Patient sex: M
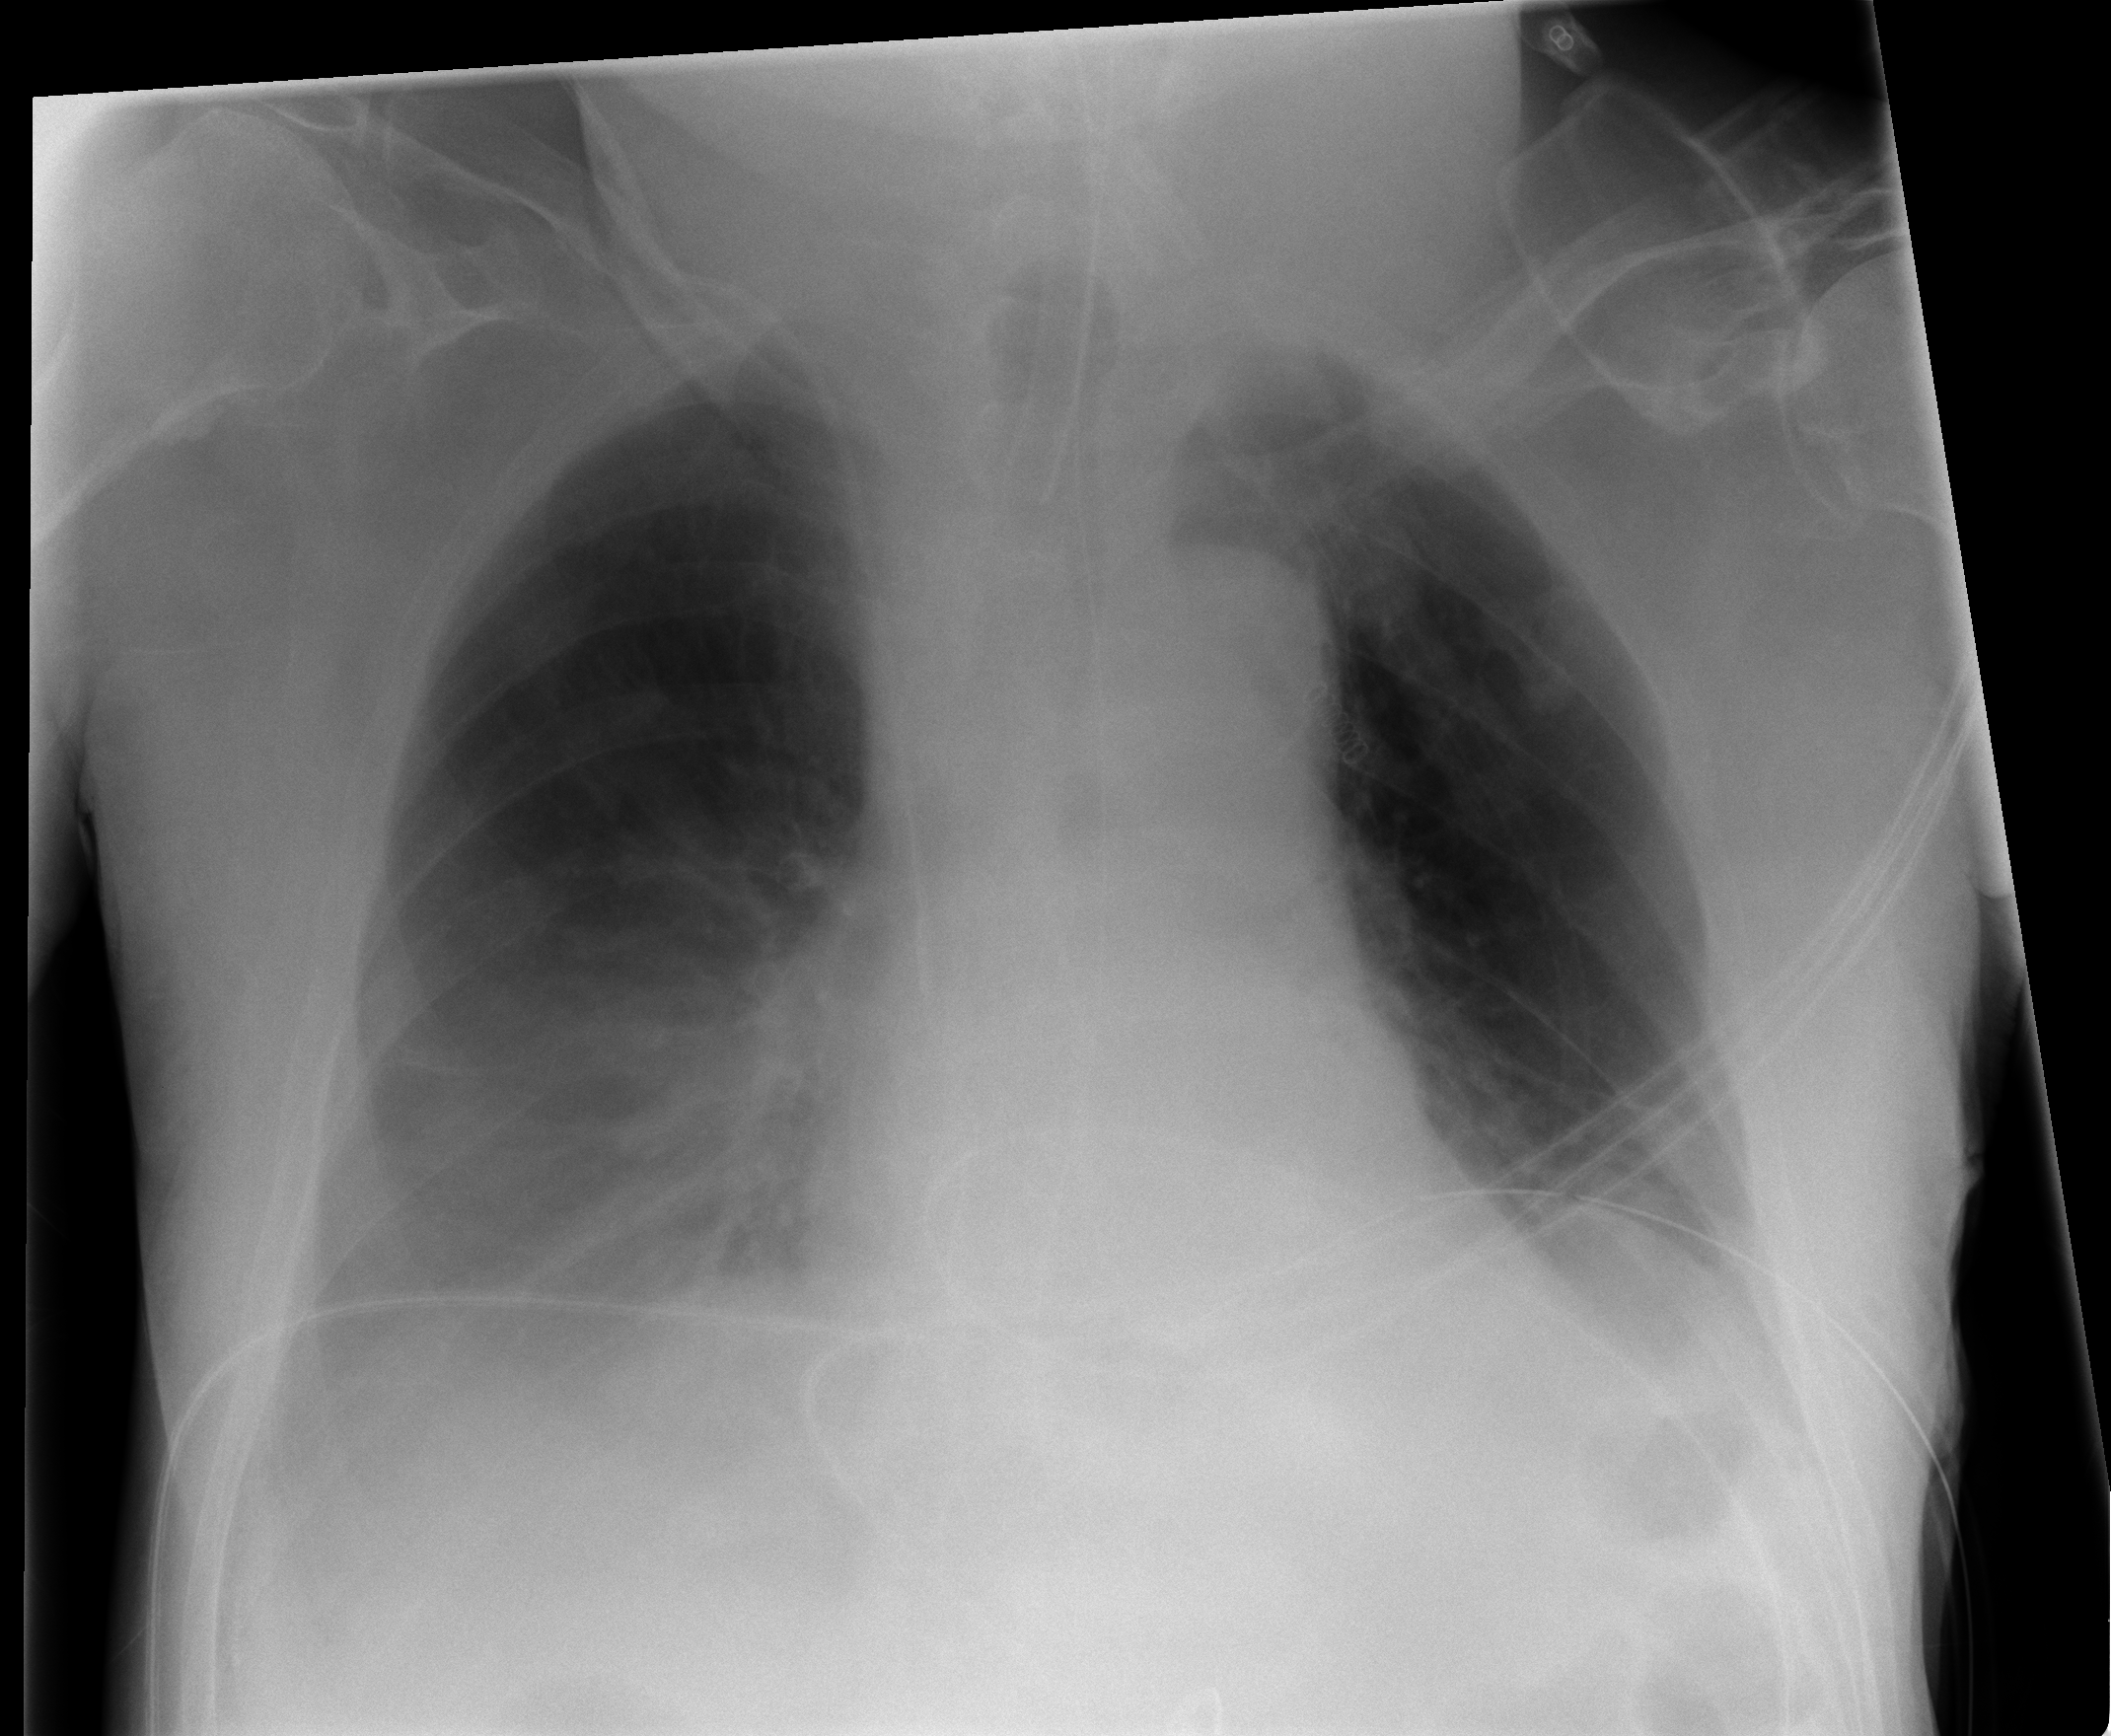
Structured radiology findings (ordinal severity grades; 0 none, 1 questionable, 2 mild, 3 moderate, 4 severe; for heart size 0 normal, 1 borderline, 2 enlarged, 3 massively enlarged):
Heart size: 0
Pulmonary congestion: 0
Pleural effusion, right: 2
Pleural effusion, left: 1
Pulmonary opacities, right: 0
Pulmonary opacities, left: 0
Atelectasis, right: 2
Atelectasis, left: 1